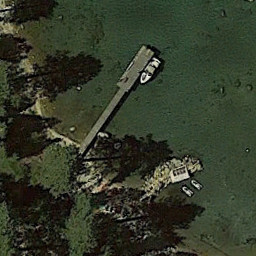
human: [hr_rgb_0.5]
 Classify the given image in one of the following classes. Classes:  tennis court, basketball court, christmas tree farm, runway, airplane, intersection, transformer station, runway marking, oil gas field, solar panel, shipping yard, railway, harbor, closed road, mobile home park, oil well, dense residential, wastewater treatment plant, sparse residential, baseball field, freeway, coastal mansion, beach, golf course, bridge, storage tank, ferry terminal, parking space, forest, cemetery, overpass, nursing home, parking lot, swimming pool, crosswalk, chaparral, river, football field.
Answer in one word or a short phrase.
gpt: ferry terminal